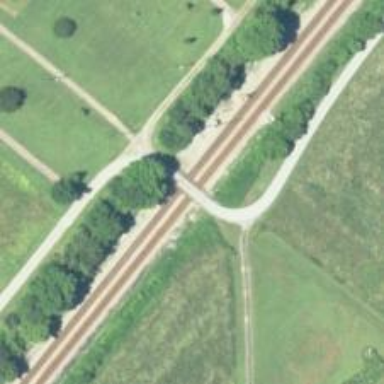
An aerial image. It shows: Railway level crossing.